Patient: sex M, age 47
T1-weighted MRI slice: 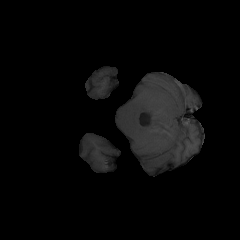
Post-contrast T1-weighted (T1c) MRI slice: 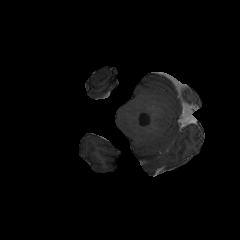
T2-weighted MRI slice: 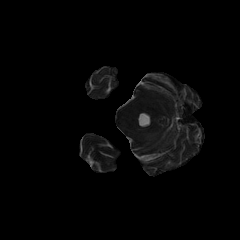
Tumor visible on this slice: no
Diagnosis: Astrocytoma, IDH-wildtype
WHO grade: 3